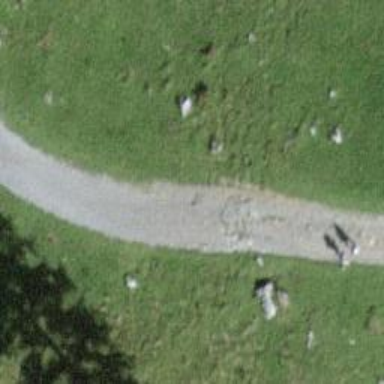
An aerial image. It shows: Path with excellent visibility for trail.